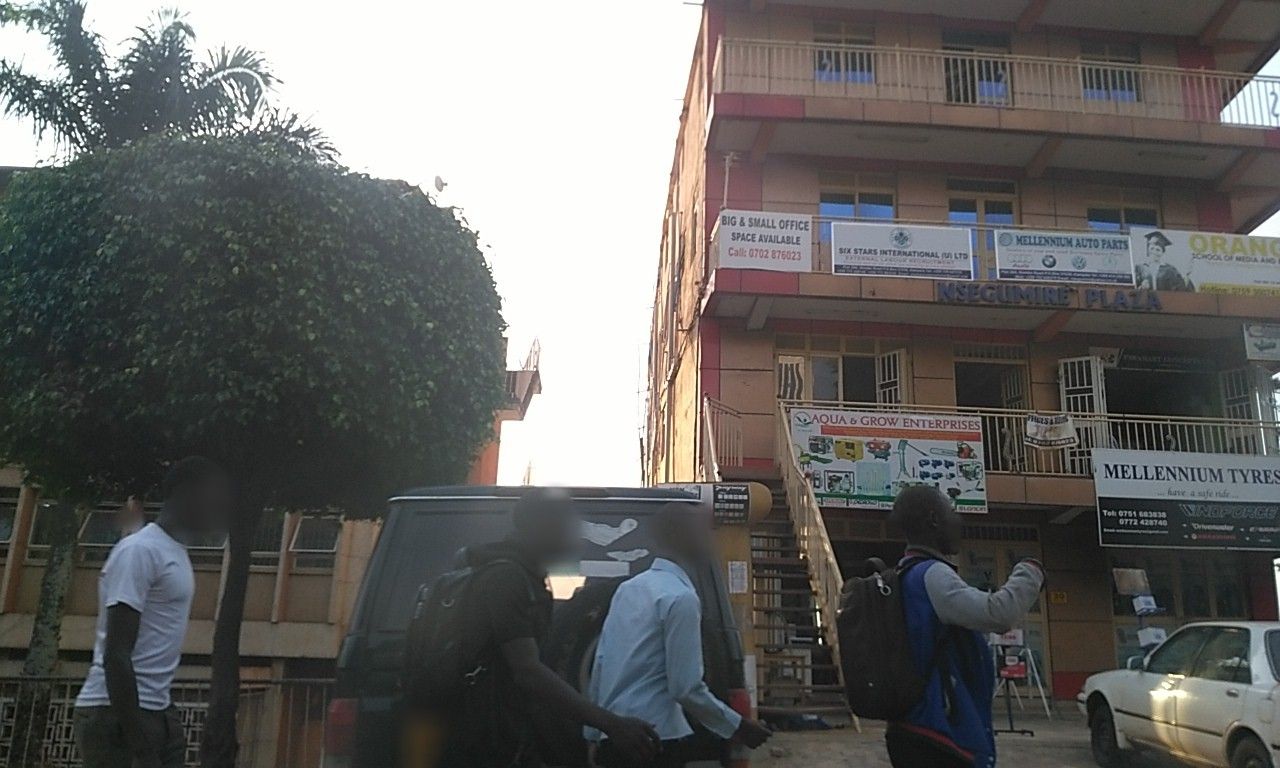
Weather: clear
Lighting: day
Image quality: slightly poor
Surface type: walking surface
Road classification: primary
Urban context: urban centre
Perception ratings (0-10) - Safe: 2.44, Lively: 3.38, Beautiful: 1, Boring: 6.85, Depressing: 6.16, Wealthy: 3.87